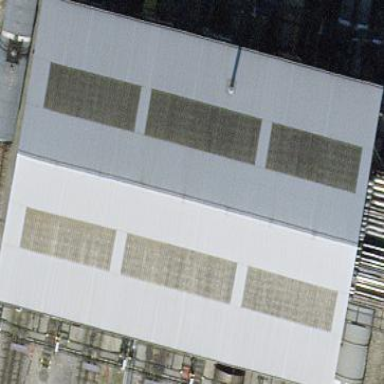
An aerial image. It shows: View of roof of building.